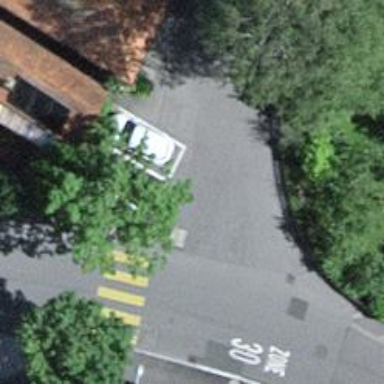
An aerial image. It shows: Parking area with surface.